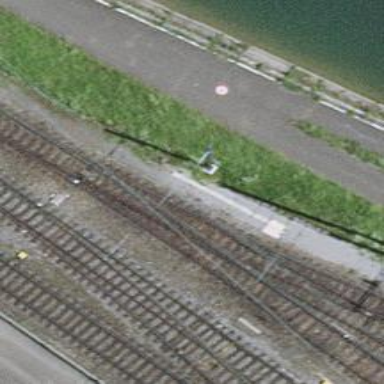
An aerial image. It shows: Rail yard with electrified contact lines for the trains.